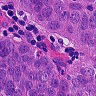
Metastatic tissue present: yes